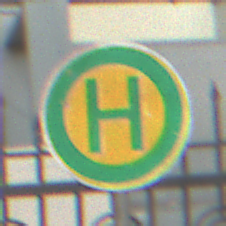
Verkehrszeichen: Haltestelle
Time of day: MorningAfternoon
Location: Outdoor (Urban)
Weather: Overcast
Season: NotSpecified
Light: Natural